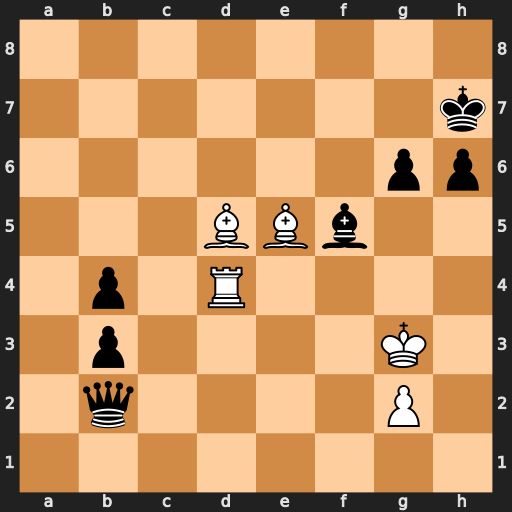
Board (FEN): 8/7k/6pp/3BBb2/1p1R4/1p4K1/1q4P1/8
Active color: w
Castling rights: -
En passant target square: -
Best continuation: Bg8+ Kxg8 Rd8+ Kf7 Bxb2